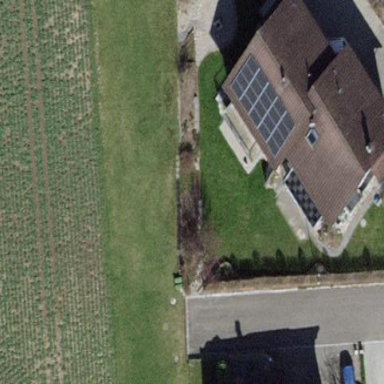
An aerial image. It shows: Gabled roof house.